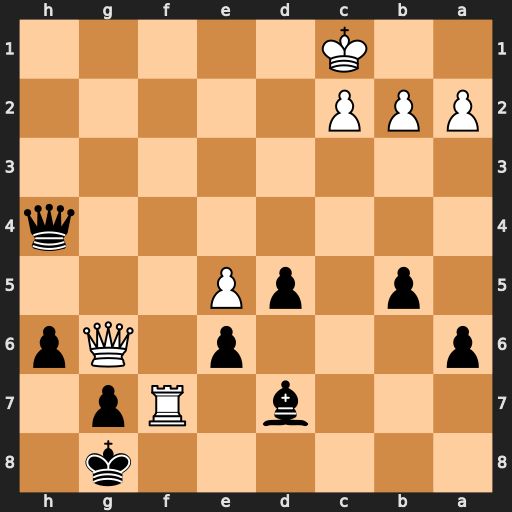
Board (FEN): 6k1/3b1Rp1/p3p1Qp/1p1pP3/7q/8/PPP5/2K5
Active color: b
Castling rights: -
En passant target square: -
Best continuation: Qe1#